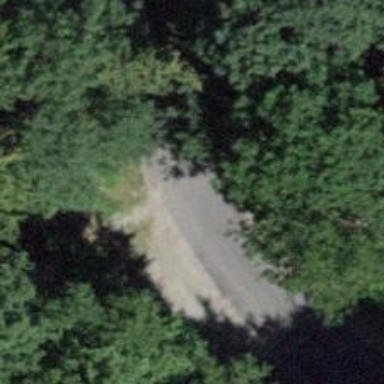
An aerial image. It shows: Set of steps on road with excellent trail visibility.